Interaction volume radius: 5 \u00c5
Interaction volume height: 15 \u00c5
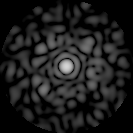
Disorder parameter: 0.8528